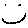
Label: smiley face